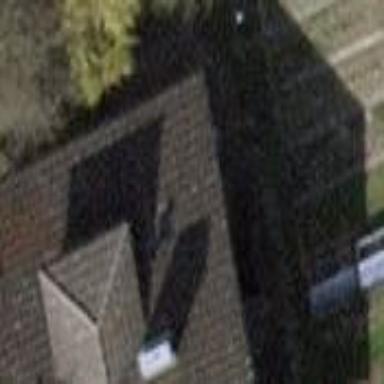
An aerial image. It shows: View of roof of building.